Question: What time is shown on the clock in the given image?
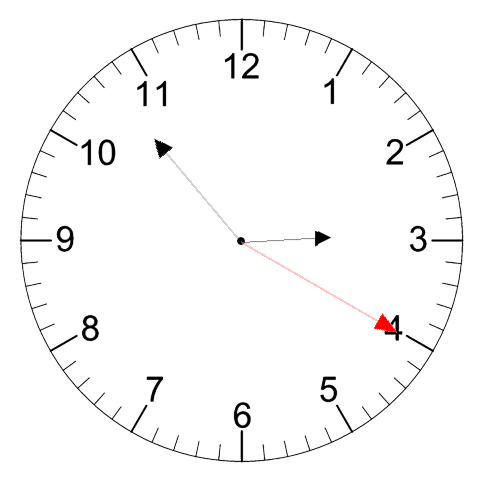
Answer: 02:53:20